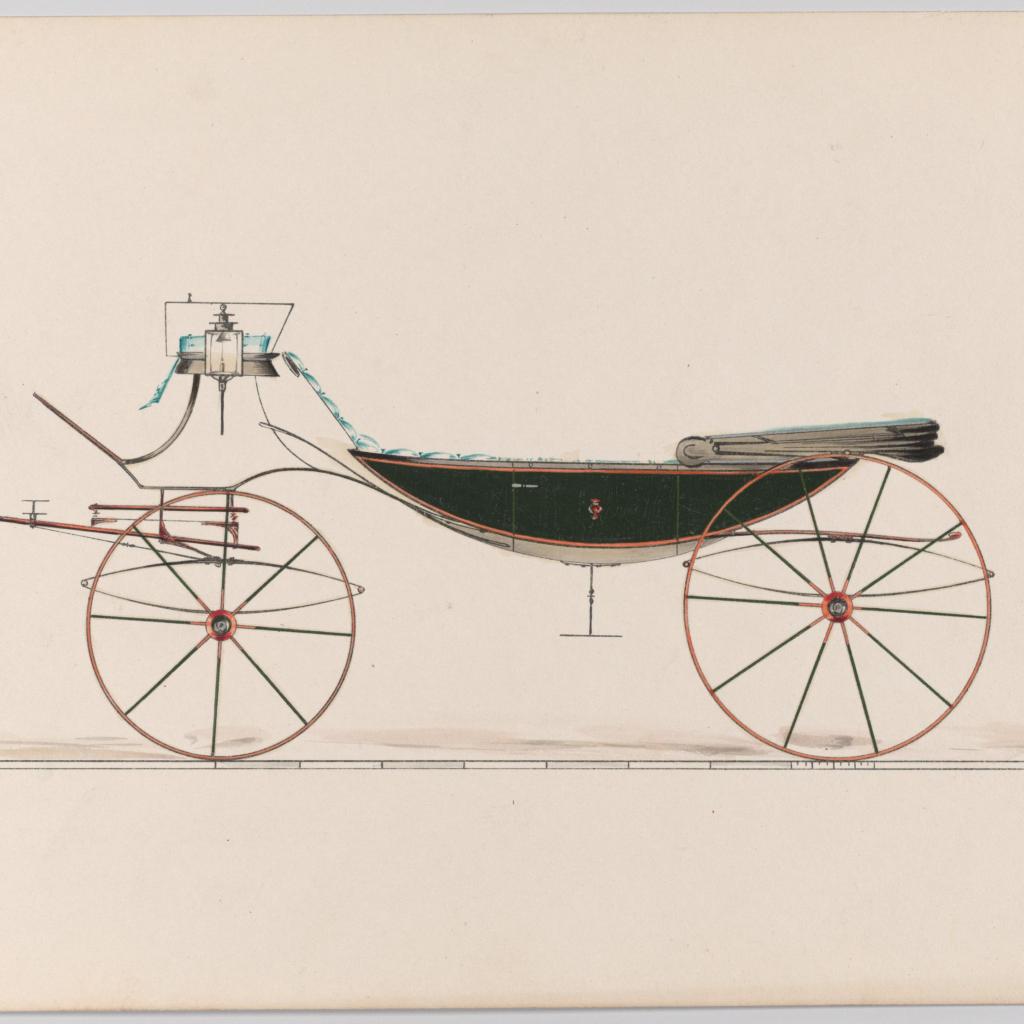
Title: Design for Vis-à-vis with Canoe Bottom (unnumbered)
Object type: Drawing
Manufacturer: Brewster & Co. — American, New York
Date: ca. 1870
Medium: Pen and black ink, watercolor and gouache with gum arabic
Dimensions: sheet: 6 1/8 x 9 in. (15.6 x 22.9 cm)
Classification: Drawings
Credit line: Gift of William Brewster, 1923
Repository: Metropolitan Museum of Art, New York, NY